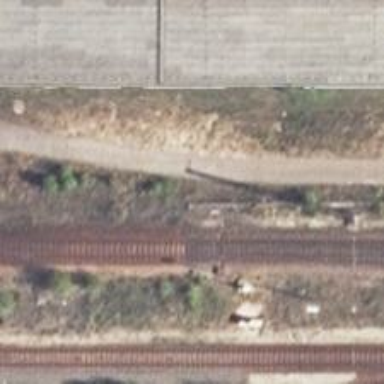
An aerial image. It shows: Railway switch.